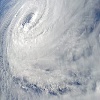
Label: cloud